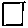
Label: square